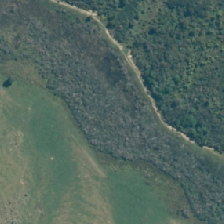
Land cover: herbaceous_freshwater_vege